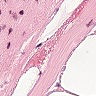
Metastatic tissue present: no